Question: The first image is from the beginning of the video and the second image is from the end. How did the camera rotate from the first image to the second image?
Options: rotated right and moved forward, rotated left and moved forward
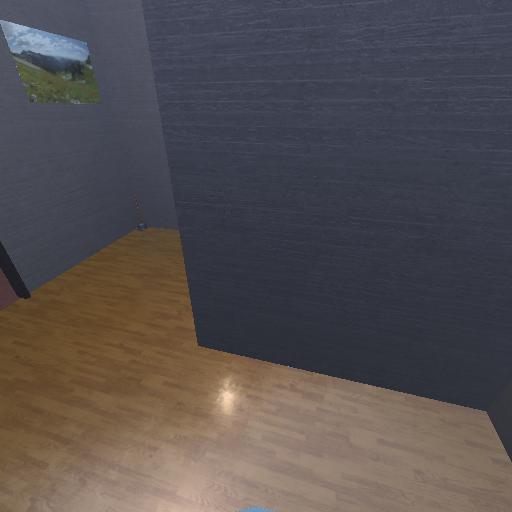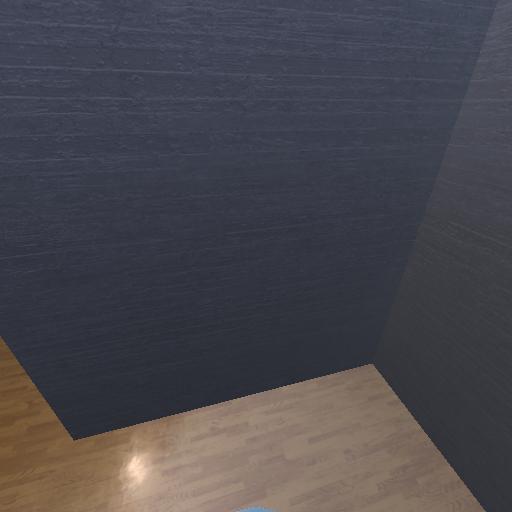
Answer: rotated right and moved forward